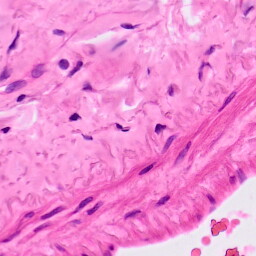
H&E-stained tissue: Lung